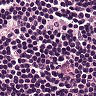
Metastatic tissue present: no